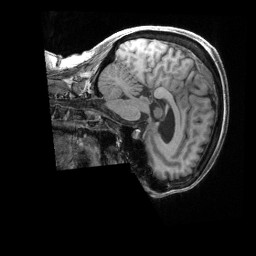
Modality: T1w
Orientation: sagittal
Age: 66
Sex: female
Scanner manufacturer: siemens
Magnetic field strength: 3 T
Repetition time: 2.4 s
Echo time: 0.00228 s